Interaction volume radius: 10 \u00c5
Interaction volume height: 20 \u00c5
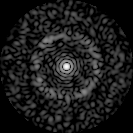
Disorder parameter: 0.8069